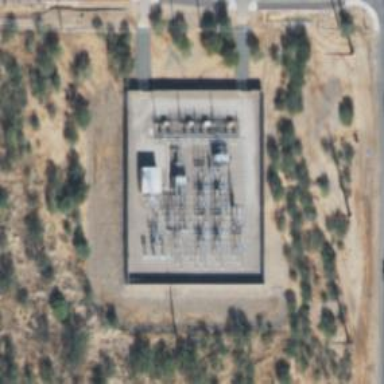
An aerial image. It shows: Switch for power supply.